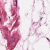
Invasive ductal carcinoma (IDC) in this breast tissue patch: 0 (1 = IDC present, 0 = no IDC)